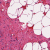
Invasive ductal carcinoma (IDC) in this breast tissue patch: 0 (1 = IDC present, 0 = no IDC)